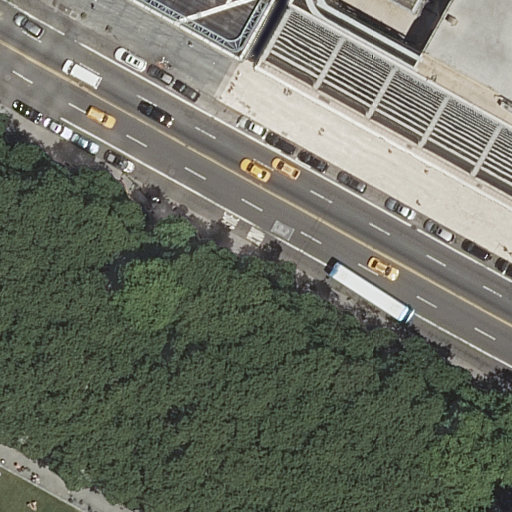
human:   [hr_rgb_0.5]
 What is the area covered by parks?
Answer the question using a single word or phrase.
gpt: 4621m2

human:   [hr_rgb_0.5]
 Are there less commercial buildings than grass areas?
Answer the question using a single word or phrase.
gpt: no

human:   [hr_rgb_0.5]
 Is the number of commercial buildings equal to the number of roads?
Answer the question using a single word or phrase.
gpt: no

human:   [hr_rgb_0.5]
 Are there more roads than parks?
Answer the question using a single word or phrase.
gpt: yes

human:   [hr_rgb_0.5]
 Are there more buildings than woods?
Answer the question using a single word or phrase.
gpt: yes

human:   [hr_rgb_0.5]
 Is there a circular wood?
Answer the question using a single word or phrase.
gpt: no

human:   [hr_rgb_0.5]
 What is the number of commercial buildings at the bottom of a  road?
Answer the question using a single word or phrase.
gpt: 0

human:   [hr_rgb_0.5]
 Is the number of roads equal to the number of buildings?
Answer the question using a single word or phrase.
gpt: no

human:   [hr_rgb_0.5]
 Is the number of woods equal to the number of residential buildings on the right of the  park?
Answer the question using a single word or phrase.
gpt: no

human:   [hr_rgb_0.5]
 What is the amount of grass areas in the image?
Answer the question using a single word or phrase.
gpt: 1

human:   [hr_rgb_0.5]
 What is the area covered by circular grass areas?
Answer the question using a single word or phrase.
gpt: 0m2

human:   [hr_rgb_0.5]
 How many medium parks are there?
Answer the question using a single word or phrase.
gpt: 0

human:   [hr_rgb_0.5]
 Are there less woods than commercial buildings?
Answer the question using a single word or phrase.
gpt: yes

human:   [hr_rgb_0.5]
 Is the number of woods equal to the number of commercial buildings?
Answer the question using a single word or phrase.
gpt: no

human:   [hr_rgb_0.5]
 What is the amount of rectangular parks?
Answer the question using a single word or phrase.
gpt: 1

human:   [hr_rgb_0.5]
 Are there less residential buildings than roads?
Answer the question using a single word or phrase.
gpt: yes

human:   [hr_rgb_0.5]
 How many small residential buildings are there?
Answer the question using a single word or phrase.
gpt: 0

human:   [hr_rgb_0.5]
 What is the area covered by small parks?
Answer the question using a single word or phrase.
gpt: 0m2

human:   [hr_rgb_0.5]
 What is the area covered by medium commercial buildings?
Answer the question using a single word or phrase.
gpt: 171m2

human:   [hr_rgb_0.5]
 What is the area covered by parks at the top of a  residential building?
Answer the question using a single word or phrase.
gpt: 0m2

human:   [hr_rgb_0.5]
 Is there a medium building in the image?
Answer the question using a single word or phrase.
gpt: yes

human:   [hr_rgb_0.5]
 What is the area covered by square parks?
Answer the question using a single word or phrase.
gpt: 0m2

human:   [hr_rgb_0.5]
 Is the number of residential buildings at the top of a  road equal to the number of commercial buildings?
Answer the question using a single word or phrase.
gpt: no

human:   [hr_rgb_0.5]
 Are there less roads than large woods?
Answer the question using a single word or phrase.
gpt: no

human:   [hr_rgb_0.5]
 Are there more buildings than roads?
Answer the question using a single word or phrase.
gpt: no

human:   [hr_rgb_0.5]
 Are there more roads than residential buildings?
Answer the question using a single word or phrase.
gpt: yes

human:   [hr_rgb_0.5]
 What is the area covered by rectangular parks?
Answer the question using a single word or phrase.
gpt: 4621m2

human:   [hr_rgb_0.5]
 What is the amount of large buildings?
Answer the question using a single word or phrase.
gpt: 1

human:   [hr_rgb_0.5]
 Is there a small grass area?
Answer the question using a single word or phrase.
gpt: yes

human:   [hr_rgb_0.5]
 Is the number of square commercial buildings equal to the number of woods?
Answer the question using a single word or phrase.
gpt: no

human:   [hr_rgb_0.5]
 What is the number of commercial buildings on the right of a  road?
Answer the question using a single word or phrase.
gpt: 2

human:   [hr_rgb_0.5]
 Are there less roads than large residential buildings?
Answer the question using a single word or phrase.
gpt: no

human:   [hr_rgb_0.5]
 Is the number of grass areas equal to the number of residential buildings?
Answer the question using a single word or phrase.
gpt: no

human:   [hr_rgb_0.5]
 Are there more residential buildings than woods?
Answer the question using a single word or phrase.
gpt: no

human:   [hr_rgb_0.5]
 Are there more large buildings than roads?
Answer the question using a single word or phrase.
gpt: no

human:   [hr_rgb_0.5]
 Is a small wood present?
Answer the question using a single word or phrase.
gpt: no

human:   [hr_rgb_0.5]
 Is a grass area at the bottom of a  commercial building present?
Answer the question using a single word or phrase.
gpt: yes